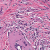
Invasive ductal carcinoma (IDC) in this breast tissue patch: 0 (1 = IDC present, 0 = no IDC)